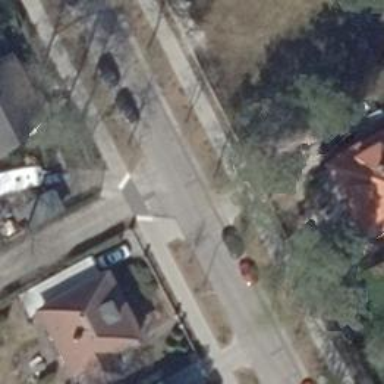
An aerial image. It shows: Sidewalk.